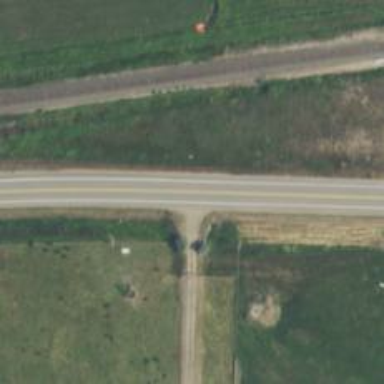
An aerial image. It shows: Asphalt road classified as trunk highway.